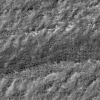
Atmospheric dust classification: not_dusty